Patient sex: M
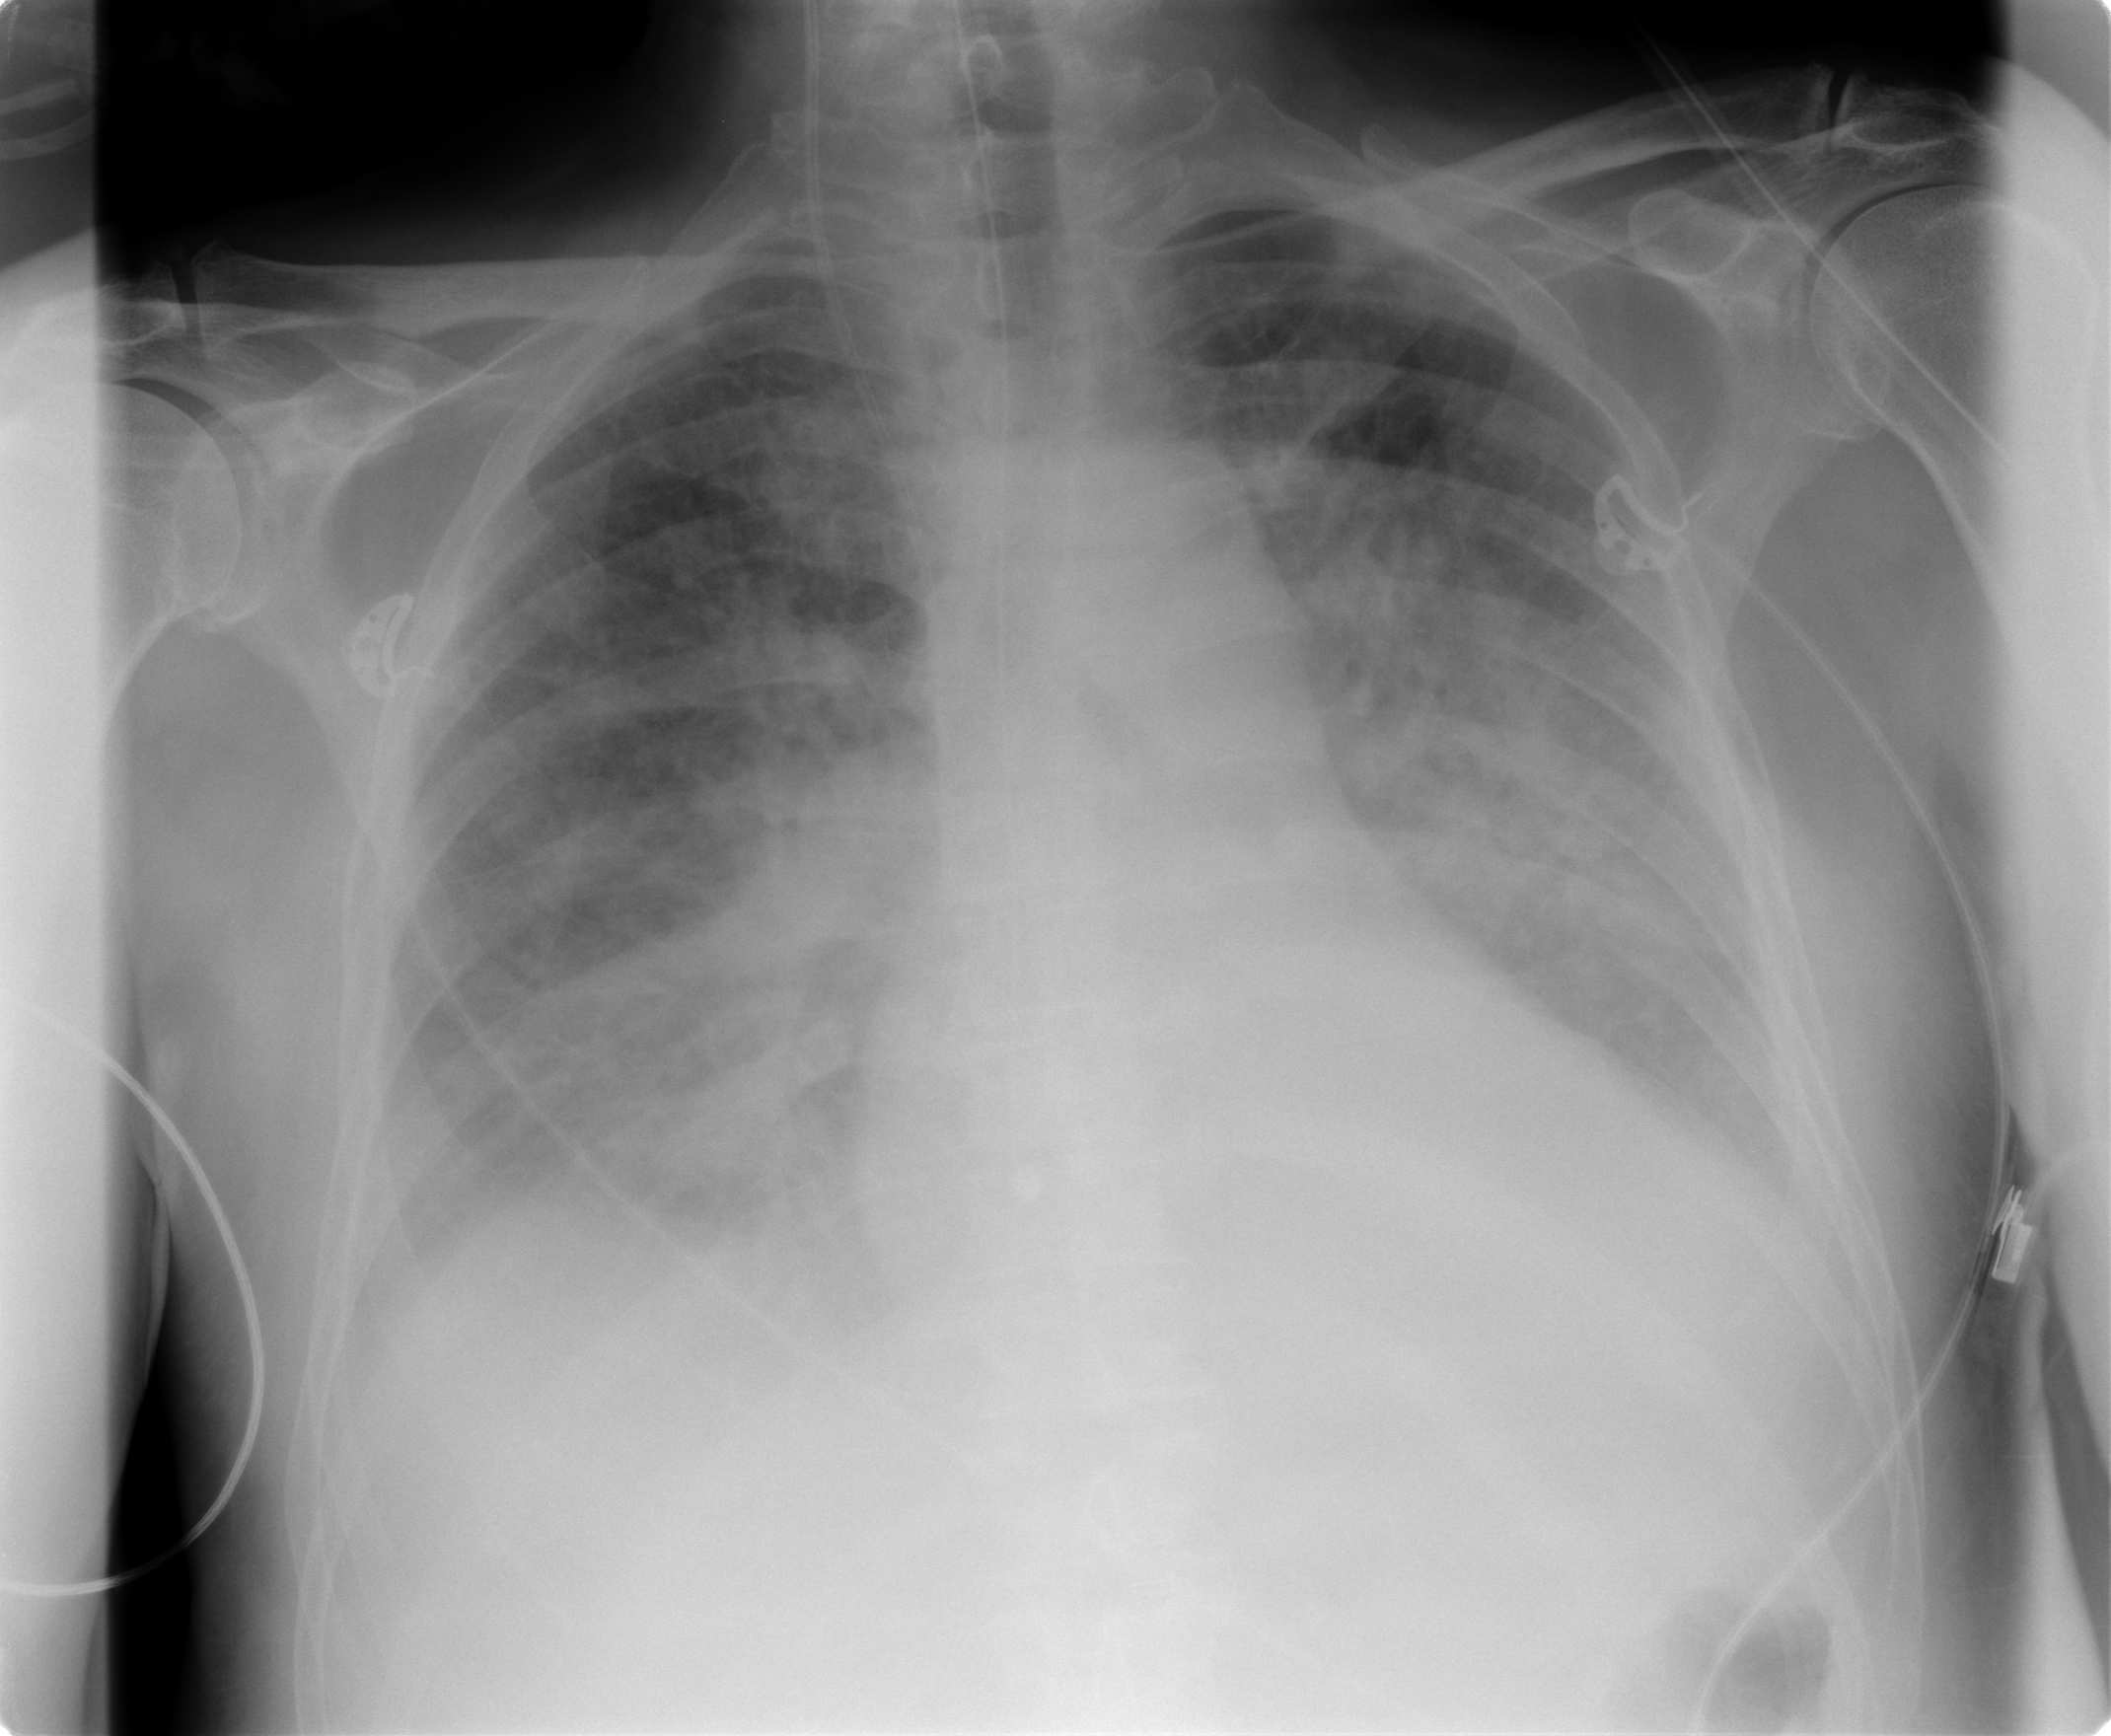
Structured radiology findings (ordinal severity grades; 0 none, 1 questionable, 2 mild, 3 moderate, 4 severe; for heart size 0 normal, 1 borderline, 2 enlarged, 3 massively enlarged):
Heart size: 0
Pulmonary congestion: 3
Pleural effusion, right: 2
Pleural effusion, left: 2
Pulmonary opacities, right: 3
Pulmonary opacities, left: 3
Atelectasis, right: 2
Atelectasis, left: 2